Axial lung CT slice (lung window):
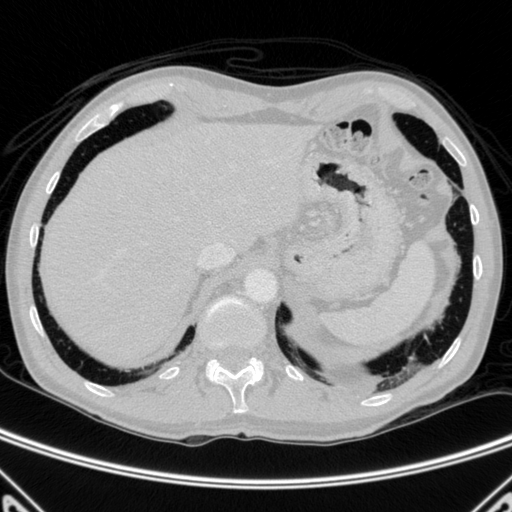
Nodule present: no